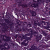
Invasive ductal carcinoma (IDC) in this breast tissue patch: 1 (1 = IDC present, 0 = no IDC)